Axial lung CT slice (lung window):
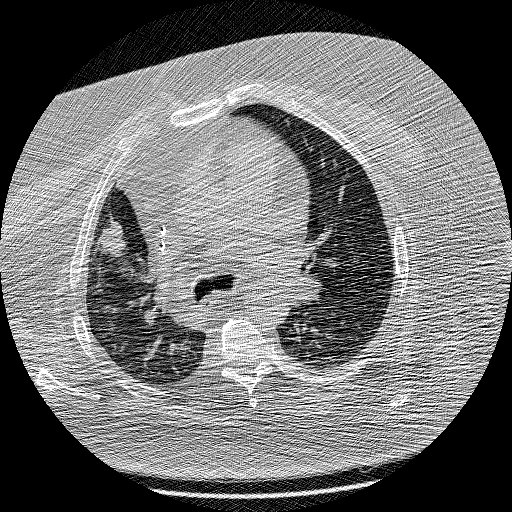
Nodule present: yes
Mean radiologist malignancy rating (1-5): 5